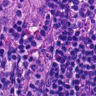
Metastatic tissue present: no